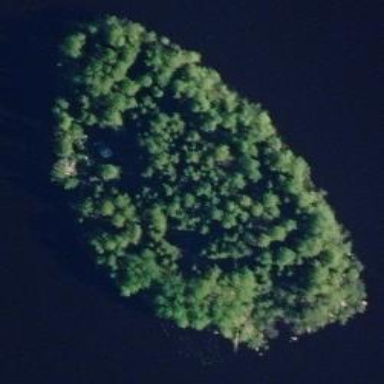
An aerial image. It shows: Islet.